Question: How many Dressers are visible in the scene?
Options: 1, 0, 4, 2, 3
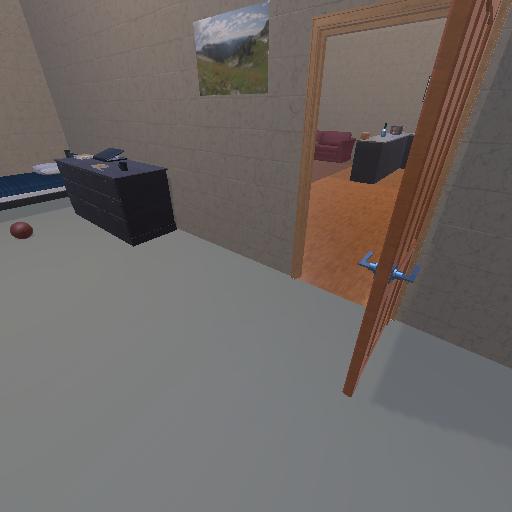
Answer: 1